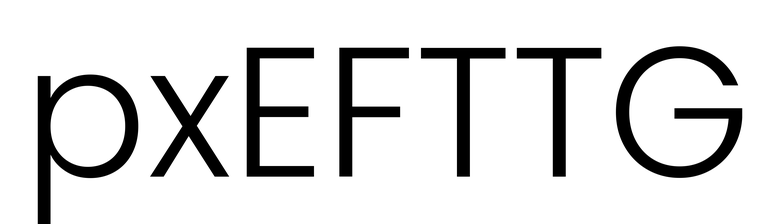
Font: Poppins-Light